Field crop: tomato
Growth stage: 1
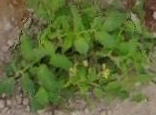
Species: tomato